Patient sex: M
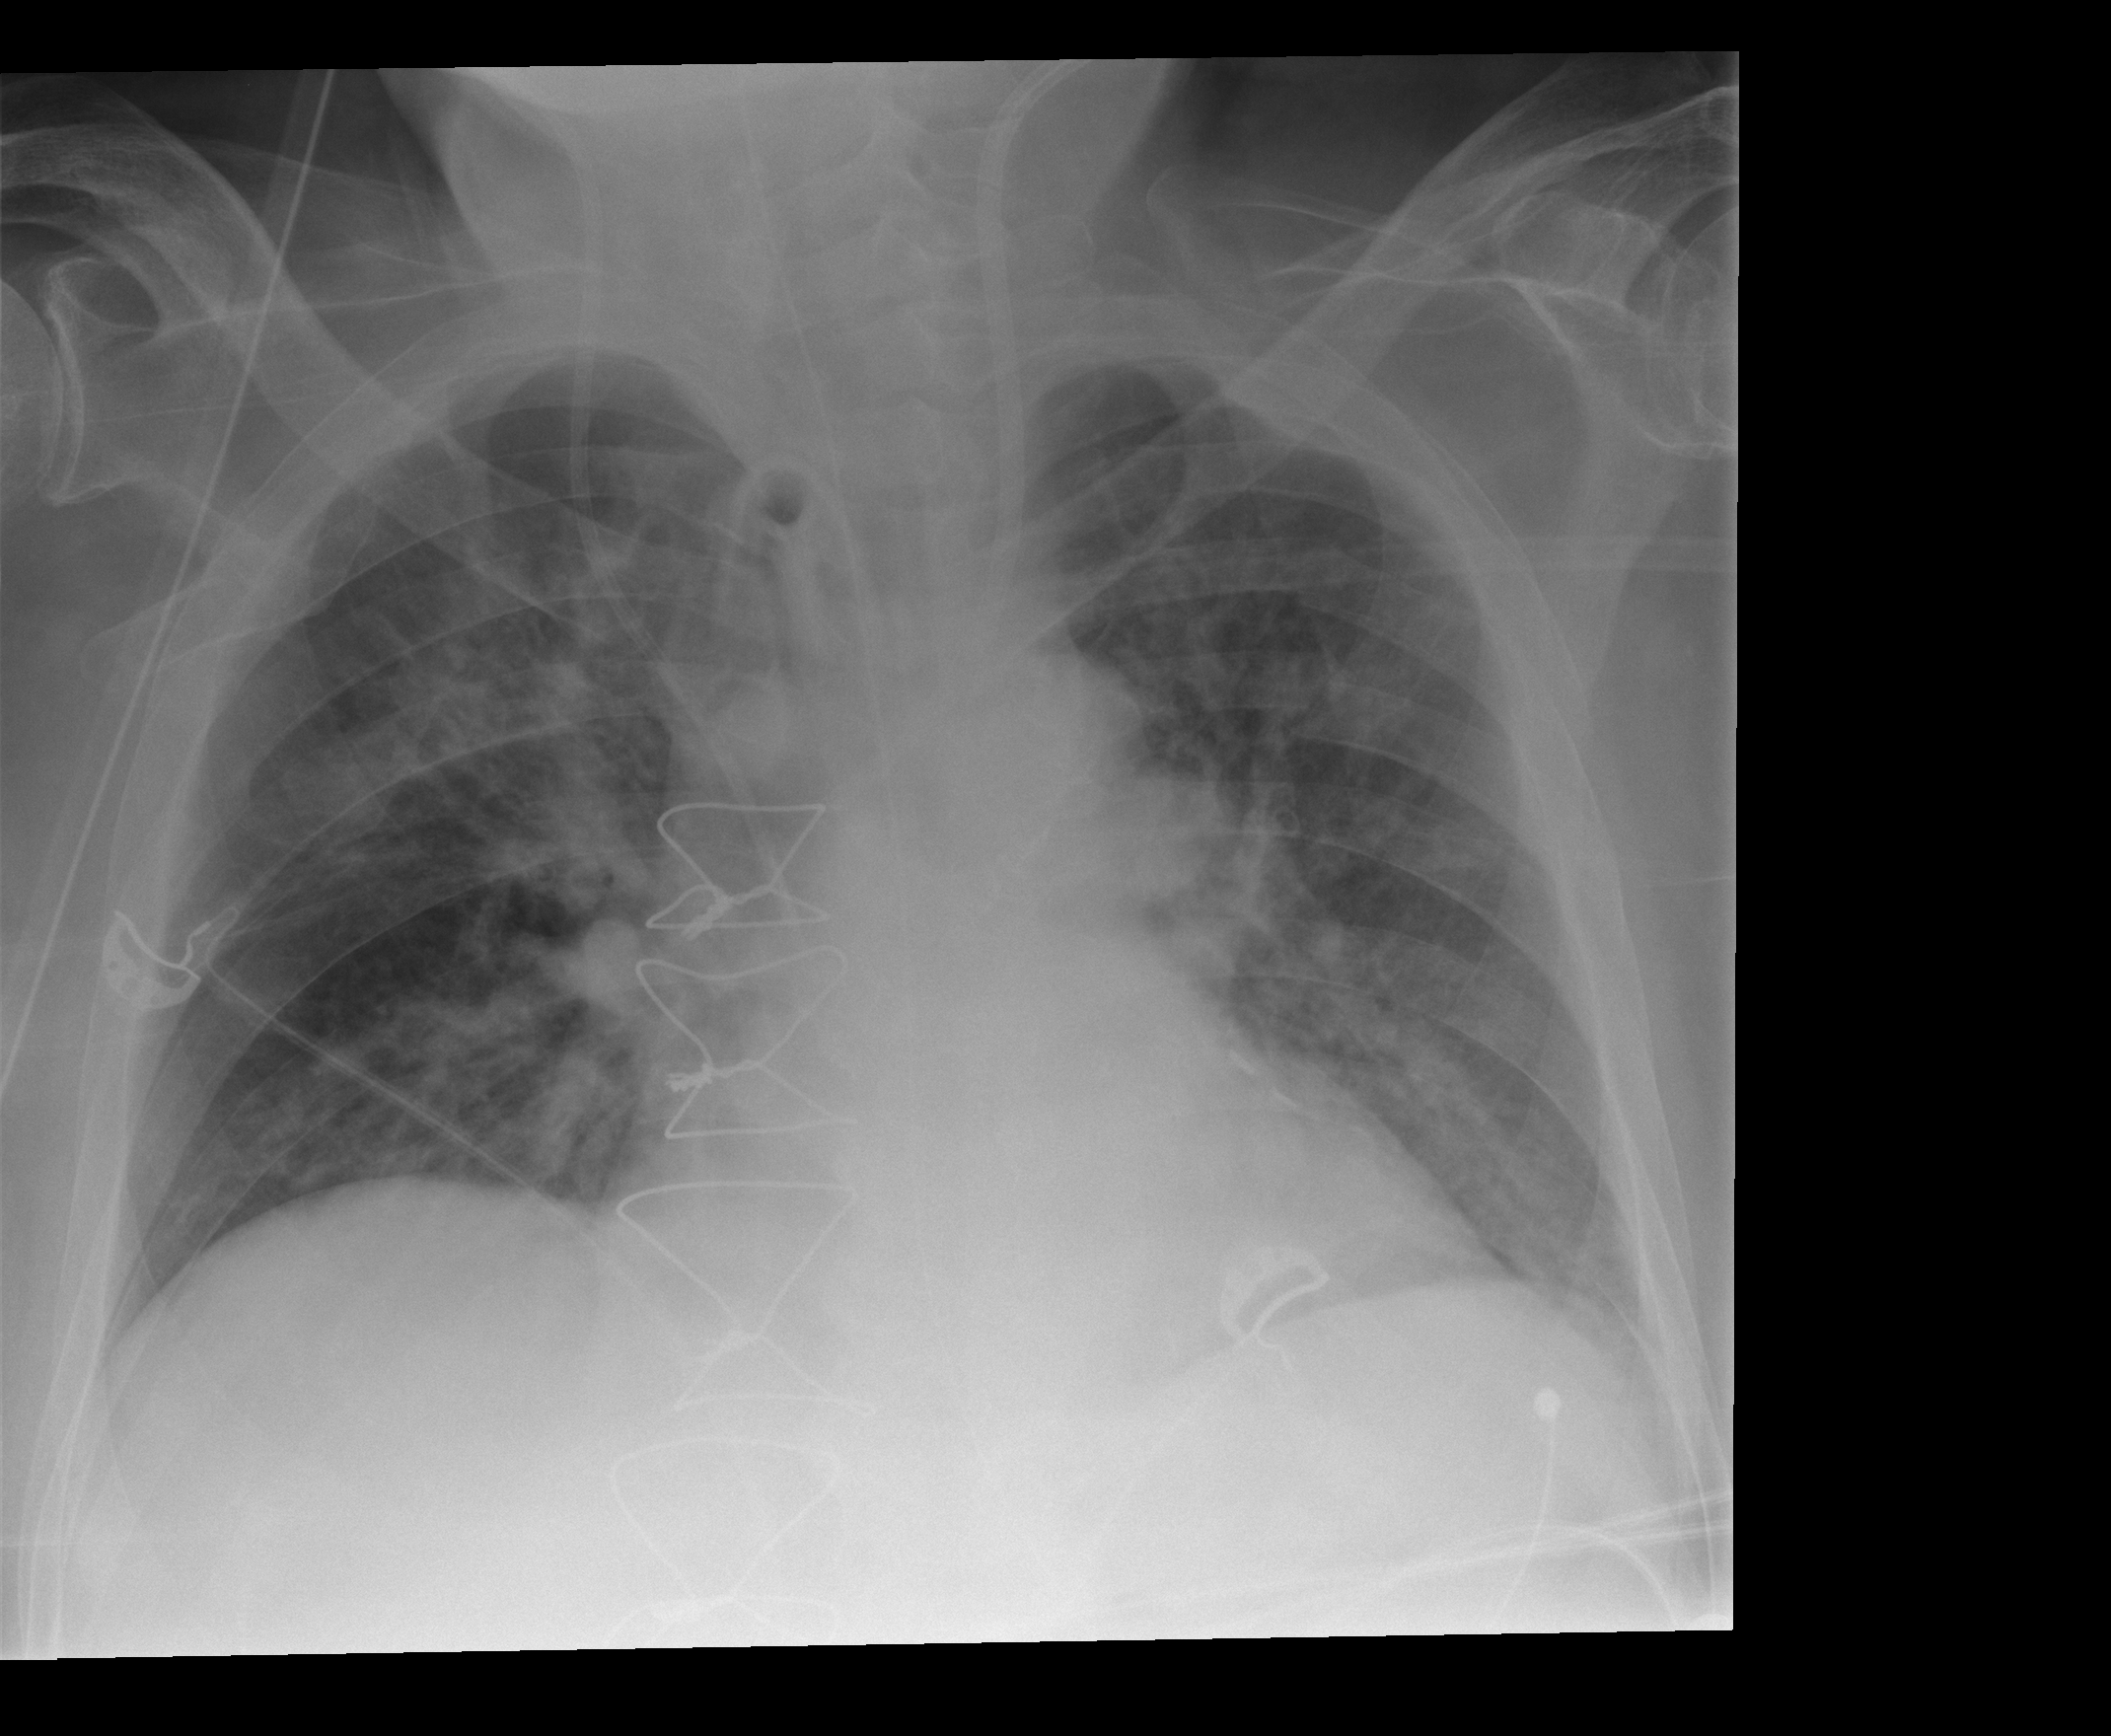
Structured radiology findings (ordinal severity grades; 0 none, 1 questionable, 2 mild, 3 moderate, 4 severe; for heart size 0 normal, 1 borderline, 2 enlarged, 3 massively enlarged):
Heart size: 0
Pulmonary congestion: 2
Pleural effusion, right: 0
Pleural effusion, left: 1
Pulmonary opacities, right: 3
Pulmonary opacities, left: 2
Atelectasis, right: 2
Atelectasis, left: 2